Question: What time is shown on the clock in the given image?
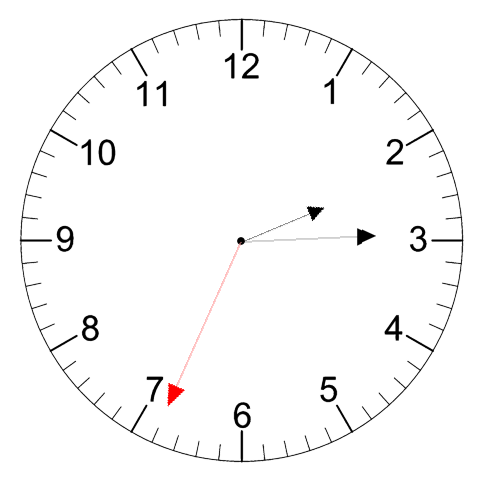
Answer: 02:14:34